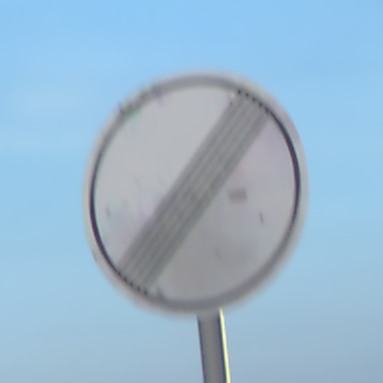
Verkehrszeichen: EndeSaemtlicherBegrenzungen
Umgebung: Outdoor, Nature
Tageszeit: SunriseSunset
Wetter: PartlyCloudy
Licht: Natural
Jahreszeit: NotSpecified
Kontrast: MediumContrast